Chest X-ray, AP view. Patient: 40 years old, sex F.
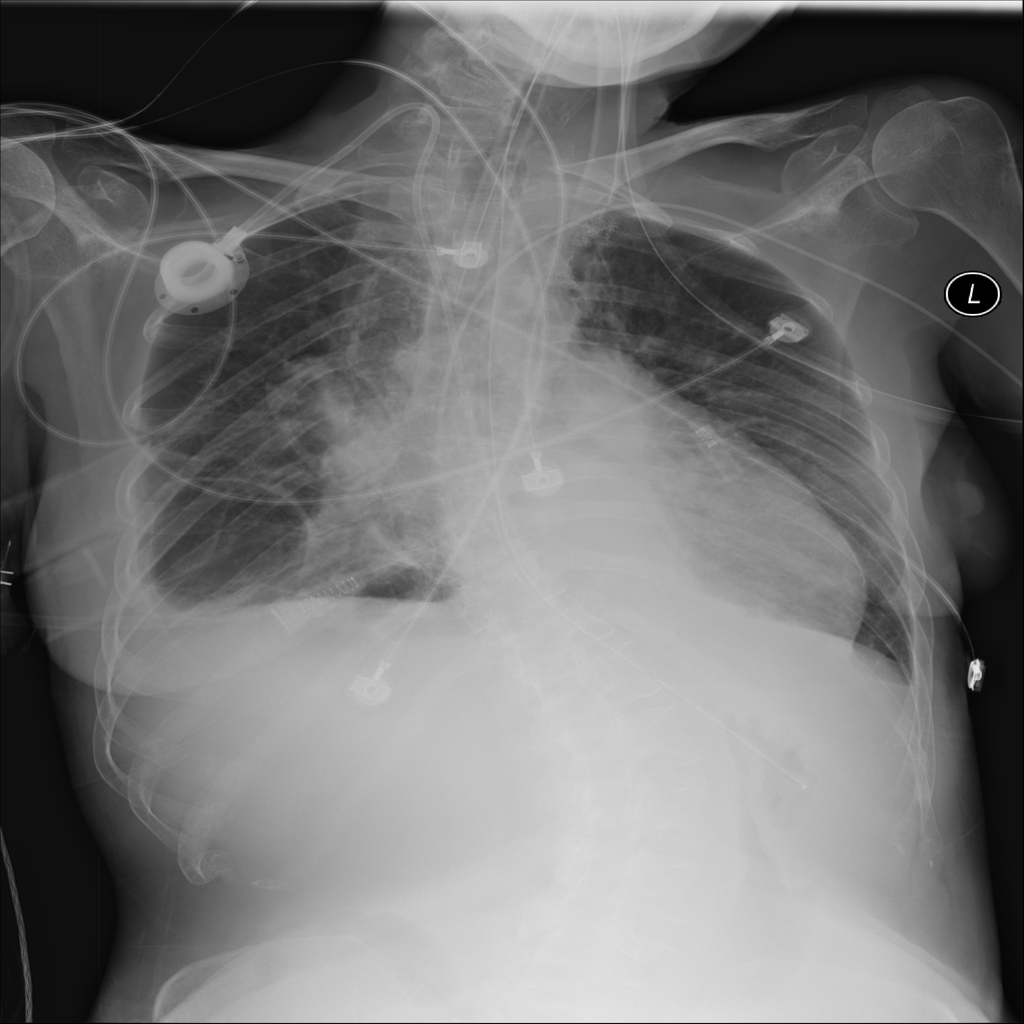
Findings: No Finding